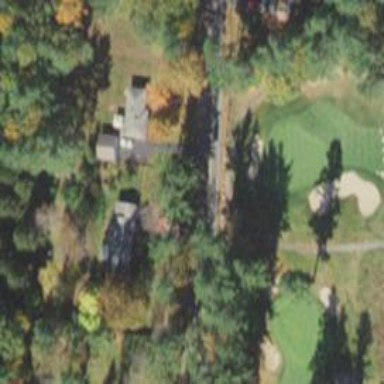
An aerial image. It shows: Path for both roads and golfers.